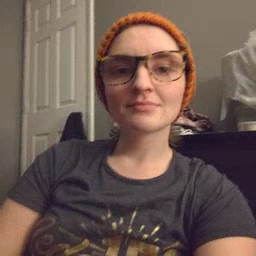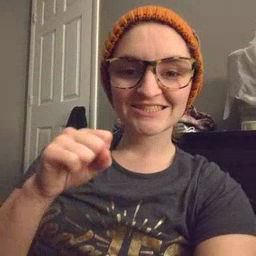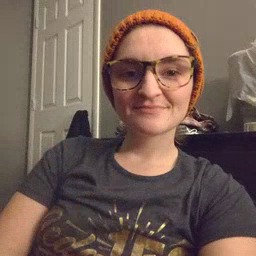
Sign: yes